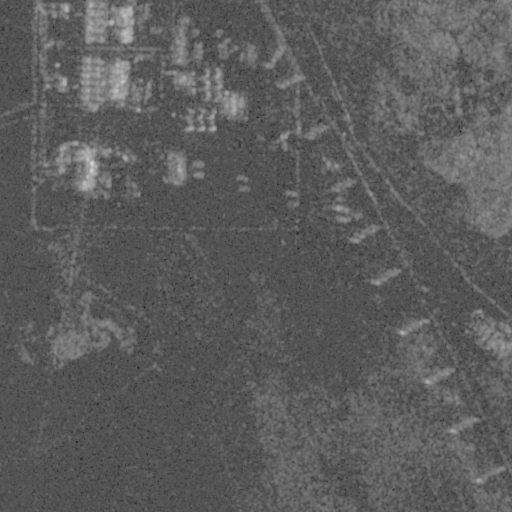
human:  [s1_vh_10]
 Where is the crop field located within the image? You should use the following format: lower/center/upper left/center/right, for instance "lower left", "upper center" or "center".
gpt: The crop field is located in the upper right of the image.
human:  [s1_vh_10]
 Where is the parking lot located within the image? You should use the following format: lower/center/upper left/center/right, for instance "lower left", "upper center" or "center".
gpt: The parking lot is located in the upper left of the image.
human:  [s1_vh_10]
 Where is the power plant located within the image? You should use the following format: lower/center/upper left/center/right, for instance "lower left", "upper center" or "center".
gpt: The power plant is located in the upper left of the image.
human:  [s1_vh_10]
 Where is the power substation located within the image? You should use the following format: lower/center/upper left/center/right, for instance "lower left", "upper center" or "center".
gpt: The power substation is located in the upper center of the image.
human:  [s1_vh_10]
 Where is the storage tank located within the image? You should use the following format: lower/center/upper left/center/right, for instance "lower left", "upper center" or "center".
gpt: The storage tank is located in the upper left of the image.
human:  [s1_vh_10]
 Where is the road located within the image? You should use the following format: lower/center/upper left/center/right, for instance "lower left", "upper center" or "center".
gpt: There is no road in the image.

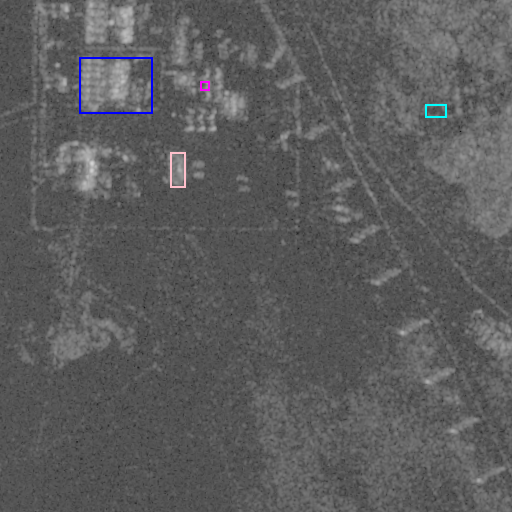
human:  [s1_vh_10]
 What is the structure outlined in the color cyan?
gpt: The structure outlined in cyan is a crop field.
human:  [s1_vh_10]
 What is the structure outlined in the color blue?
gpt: The structure outlined in blue is a power plant.
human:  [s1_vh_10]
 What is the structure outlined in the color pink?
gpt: The structure outlined in pink is a power substation.
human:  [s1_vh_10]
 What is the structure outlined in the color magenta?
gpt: The structure outlined in magenta is a storage tank.
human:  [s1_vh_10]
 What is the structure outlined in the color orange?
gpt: There is no orange outline.